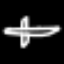
Label: airplane